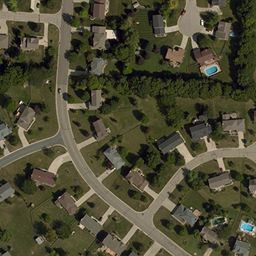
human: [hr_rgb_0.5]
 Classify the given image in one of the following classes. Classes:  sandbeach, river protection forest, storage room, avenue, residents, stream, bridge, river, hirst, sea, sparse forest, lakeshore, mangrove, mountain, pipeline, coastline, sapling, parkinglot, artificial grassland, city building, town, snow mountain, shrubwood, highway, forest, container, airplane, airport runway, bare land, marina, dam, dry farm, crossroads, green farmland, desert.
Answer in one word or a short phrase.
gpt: town